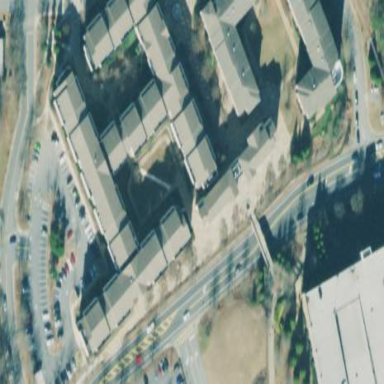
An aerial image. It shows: Dormitory building.